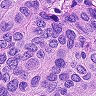
Metastatic tissue present: yes